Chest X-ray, AP view. Patient: 70 years old, sex F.
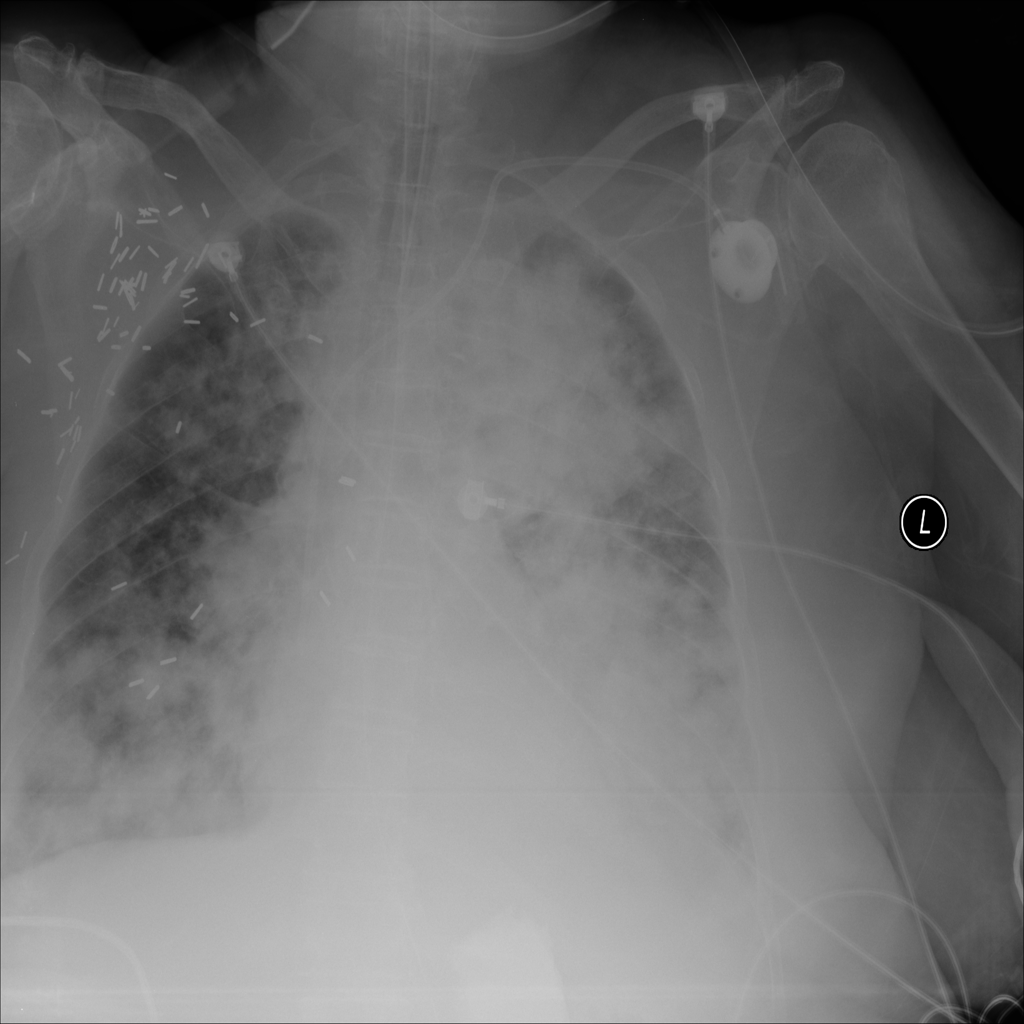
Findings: Consolidation, Edema, Infiltration